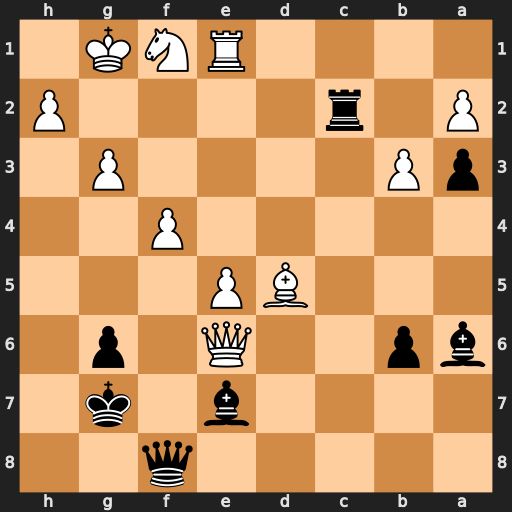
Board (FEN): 5q2/4b1k1/bp2Q1p1/3BP3/5P2/pP4P1/P1r4P/4RNK1
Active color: b
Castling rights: -
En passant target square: -
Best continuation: Bc8 Qc6 Rxc6